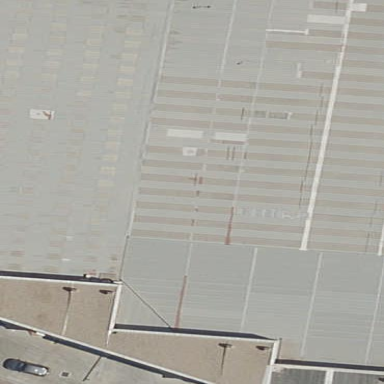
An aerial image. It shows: Industrial building.